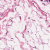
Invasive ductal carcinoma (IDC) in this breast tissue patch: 0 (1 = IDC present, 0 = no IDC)